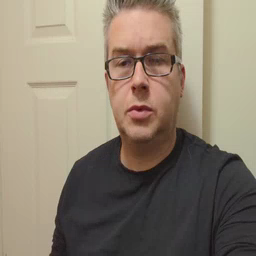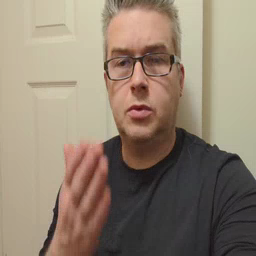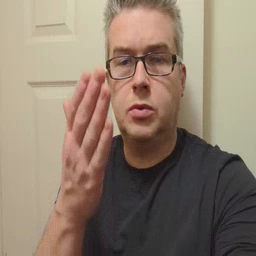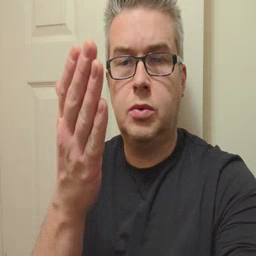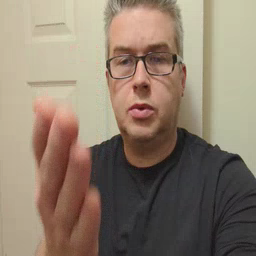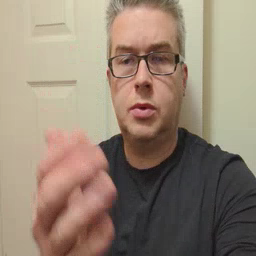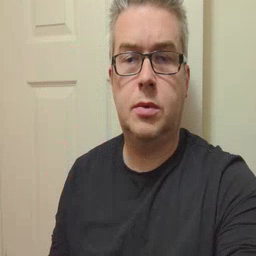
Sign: boat